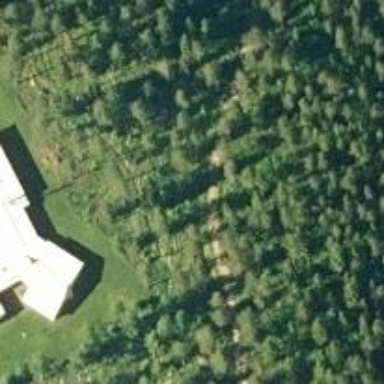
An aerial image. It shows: Bridleway with grade3 track type.